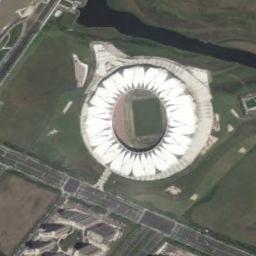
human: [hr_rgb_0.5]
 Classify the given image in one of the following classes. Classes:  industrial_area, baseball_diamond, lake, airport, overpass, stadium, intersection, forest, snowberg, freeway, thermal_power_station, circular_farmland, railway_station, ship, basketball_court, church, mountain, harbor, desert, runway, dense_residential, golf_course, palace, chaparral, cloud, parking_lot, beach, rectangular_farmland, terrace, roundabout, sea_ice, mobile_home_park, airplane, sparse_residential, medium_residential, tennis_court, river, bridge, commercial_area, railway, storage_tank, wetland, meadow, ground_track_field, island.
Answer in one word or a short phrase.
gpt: stadium